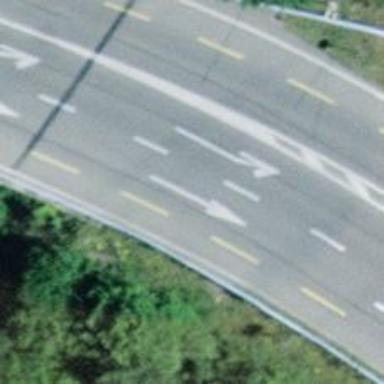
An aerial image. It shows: Secondary road with asphalt surface.